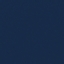
Land use / land cover class: SeaLake